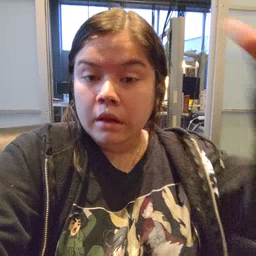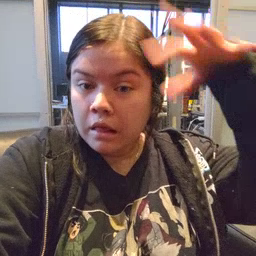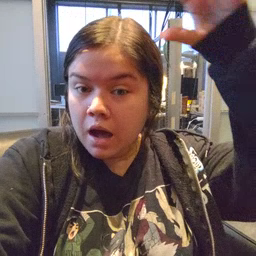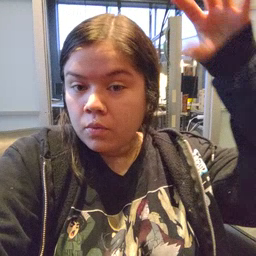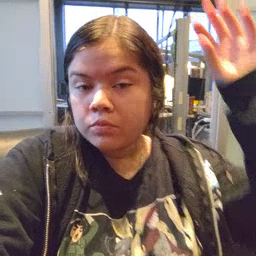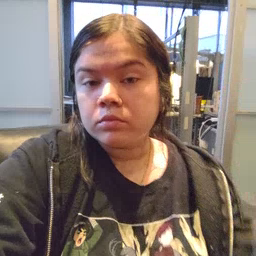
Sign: cloud